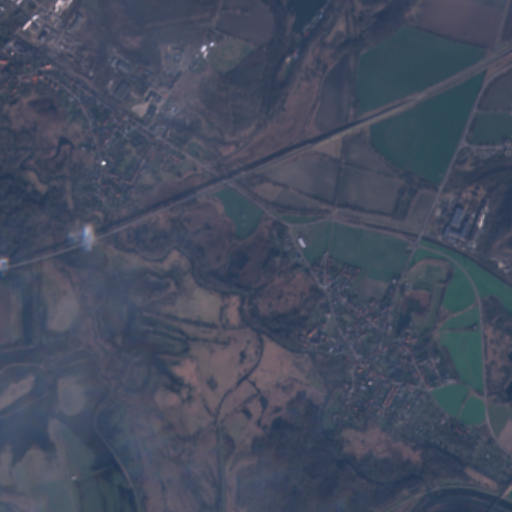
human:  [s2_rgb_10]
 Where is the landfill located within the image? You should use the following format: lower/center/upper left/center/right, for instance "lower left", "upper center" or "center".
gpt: The landfill is located in the upper right of the image.
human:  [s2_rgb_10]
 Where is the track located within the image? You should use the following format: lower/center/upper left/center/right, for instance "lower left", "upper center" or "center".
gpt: The track is located in the center right of the image.
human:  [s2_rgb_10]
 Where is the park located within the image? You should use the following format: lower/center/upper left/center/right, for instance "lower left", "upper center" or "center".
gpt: There is no park in the image.